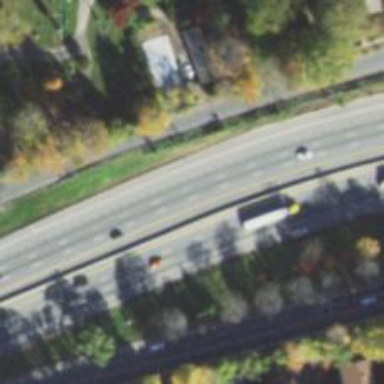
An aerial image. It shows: Asphalt motorway.